Interaction volume radius: 10 \u00c5
Interaction volume height: 35 \u00c5
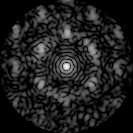
Disorder parameter: 0.6047